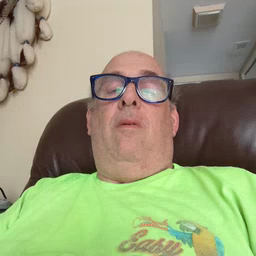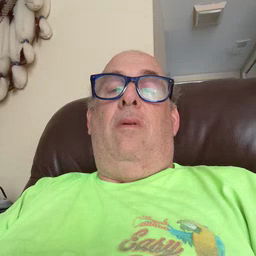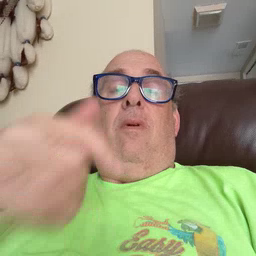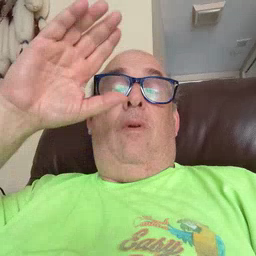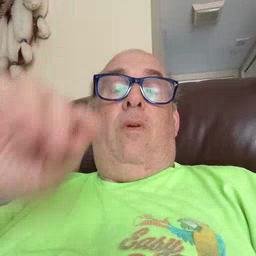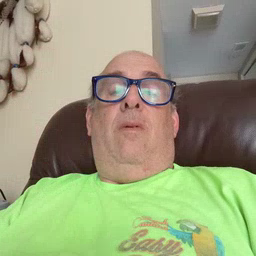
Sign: cowboy